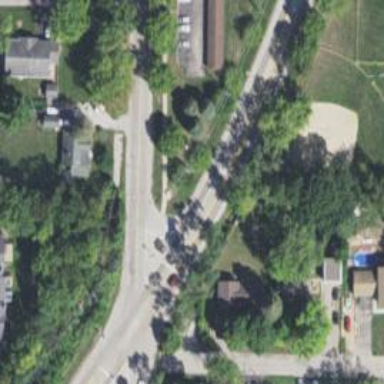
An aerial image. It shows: Asphalt footway with crossing.